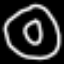
Label: donut